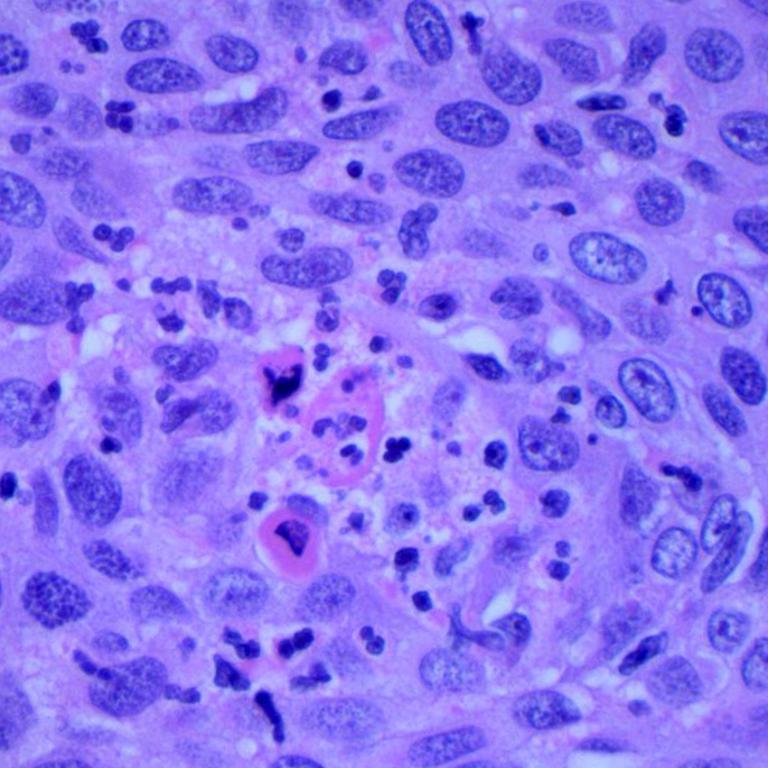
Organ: lung
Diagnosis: squamous carcinomas